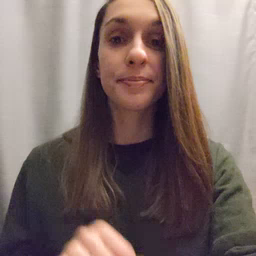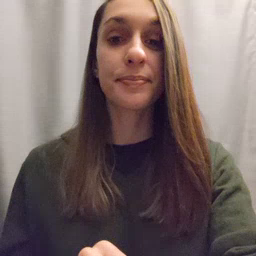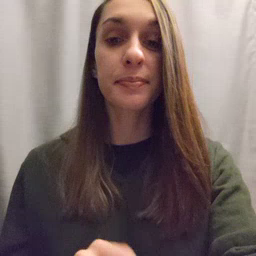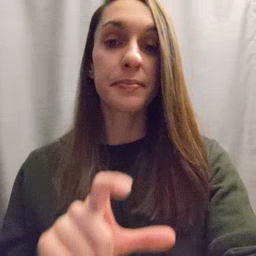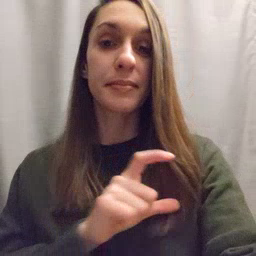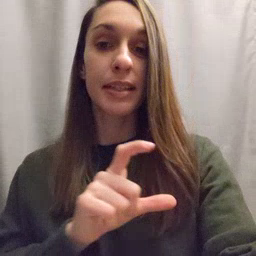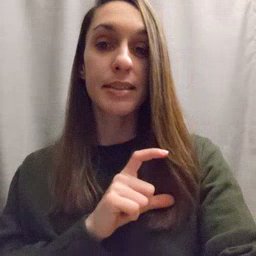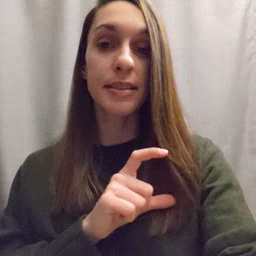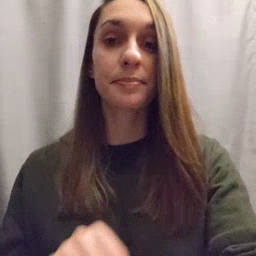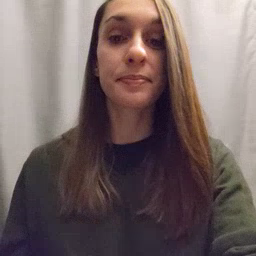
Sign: police